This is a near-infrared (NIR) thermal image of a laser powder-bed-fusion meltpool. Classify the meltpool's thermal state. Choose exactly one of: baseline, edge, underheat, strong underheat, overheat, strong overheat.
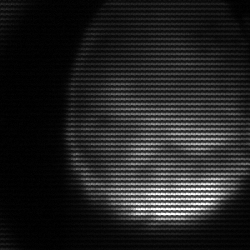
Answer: edge